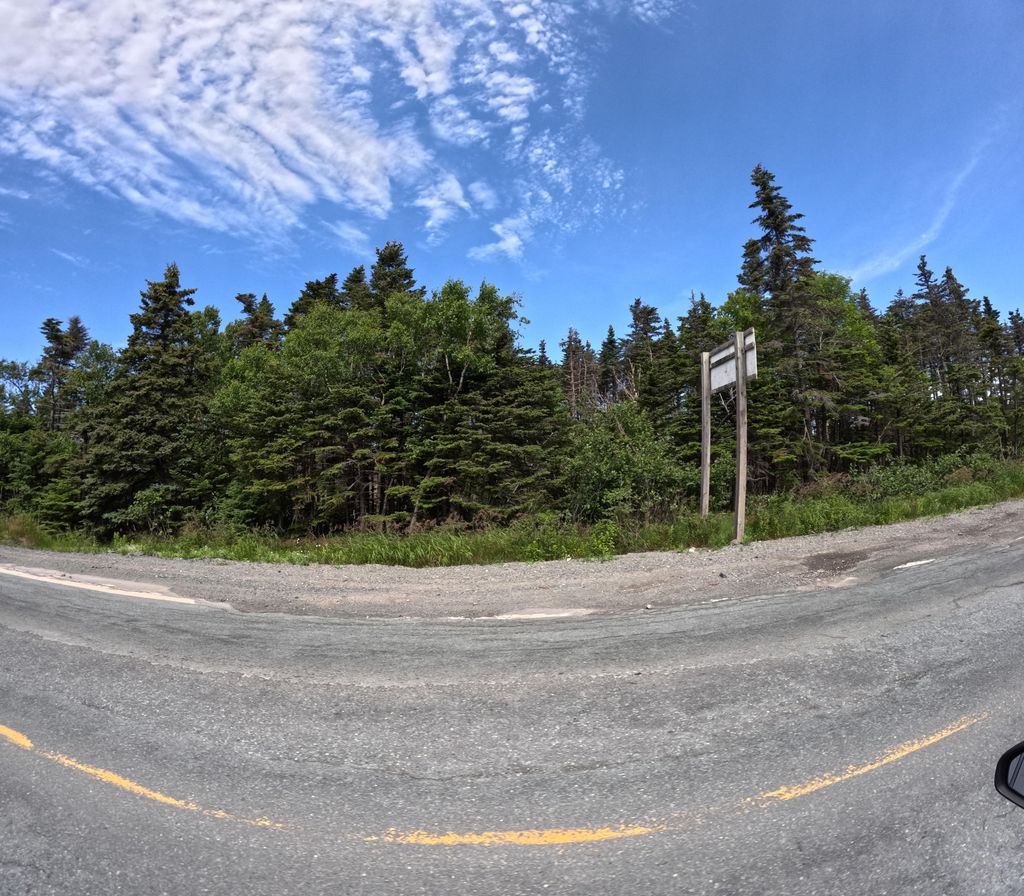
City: st_johns